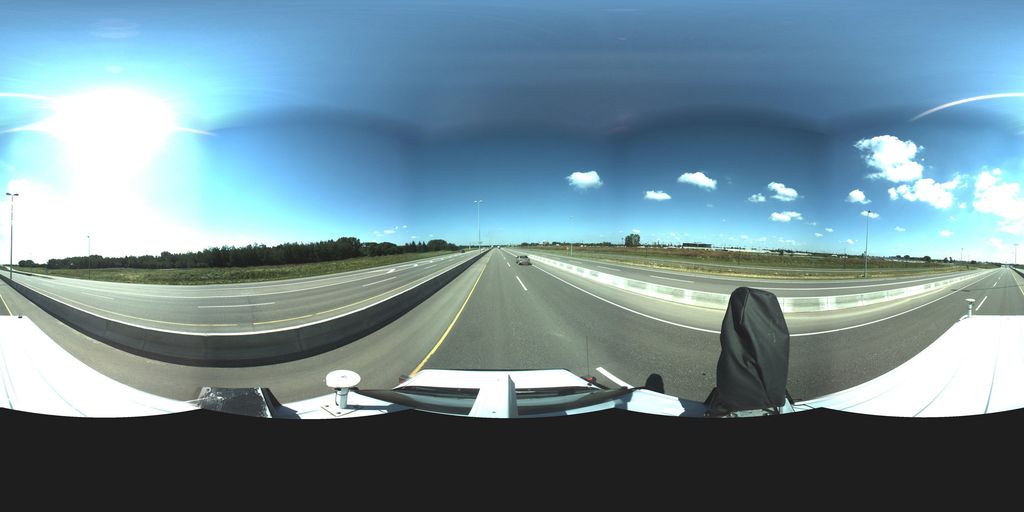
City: saskatoon